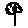
Label: flower